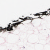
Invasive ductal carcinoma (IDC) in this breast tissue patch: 0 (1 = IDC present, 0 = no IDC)